Current action and preconditions to check: trajectory_clear

Your task: For each precondition in the list above, predict whether it will hold at this action.

Consider the current scene as observed from the mobile robot's camera, and analyze the predicted future states of all dynamic agents (e.g., people, animals, vehicles, or any moving entities) within the NEXT SECOND.

IMPORTANT: Only answer "very likely" if you are absolutely certain—based on strong, clear evidence—that a dynamic agent will violate the precondition in the predicted future state. Do NOT answer "very likely" for unlikely, ambiguous, or low-probability risks.

Ask yourself for each precondition: Is there a high probability, with clear and convincing evidence, that the predicted future states of any dynamic agent will interfere with the predicted future state of the currently executing action within the NEXT SECOND, causing that precondition to fail?

Assess the risk level based on these predictions. Use "likely" or "very likely" if motions create a clear risk of interference.

Use "neutral" or "improbable" if agents are nearby but their predicted paths are clearly diverging or non-conflicting.

Failure Risk Categories: "very improbable", "improbable", "neutral", "likely", "very likely"

Answer Format: Output ONLY the probability_of_failure value from these categories: "very improbable", "improbable", "neutral", "likely", "very likely"

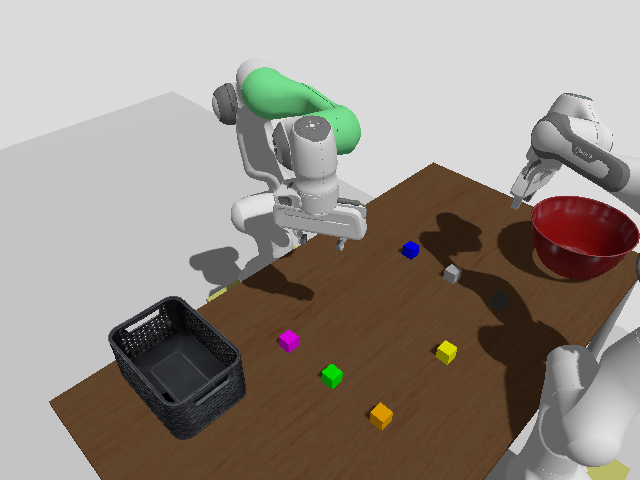

Answer: very improbable